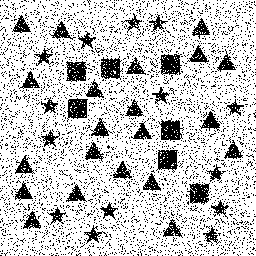
Squares: 7
Triangles: 21
Stars: 14
Total shapes: 42